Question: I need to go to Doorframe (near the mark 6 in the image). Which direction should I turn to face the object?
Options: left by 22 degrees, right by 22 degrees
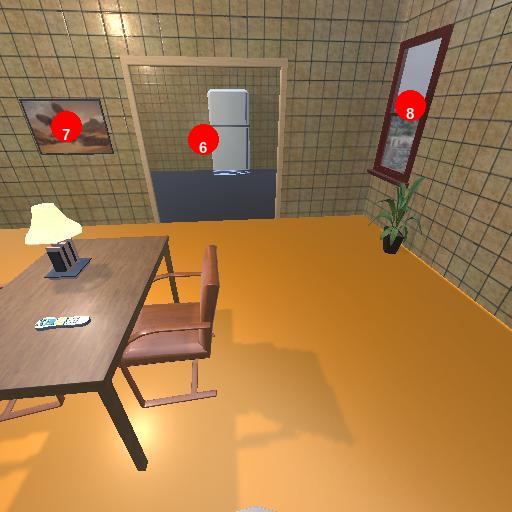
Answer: left by 22 degrees